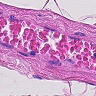
Metastatic tissue present: no